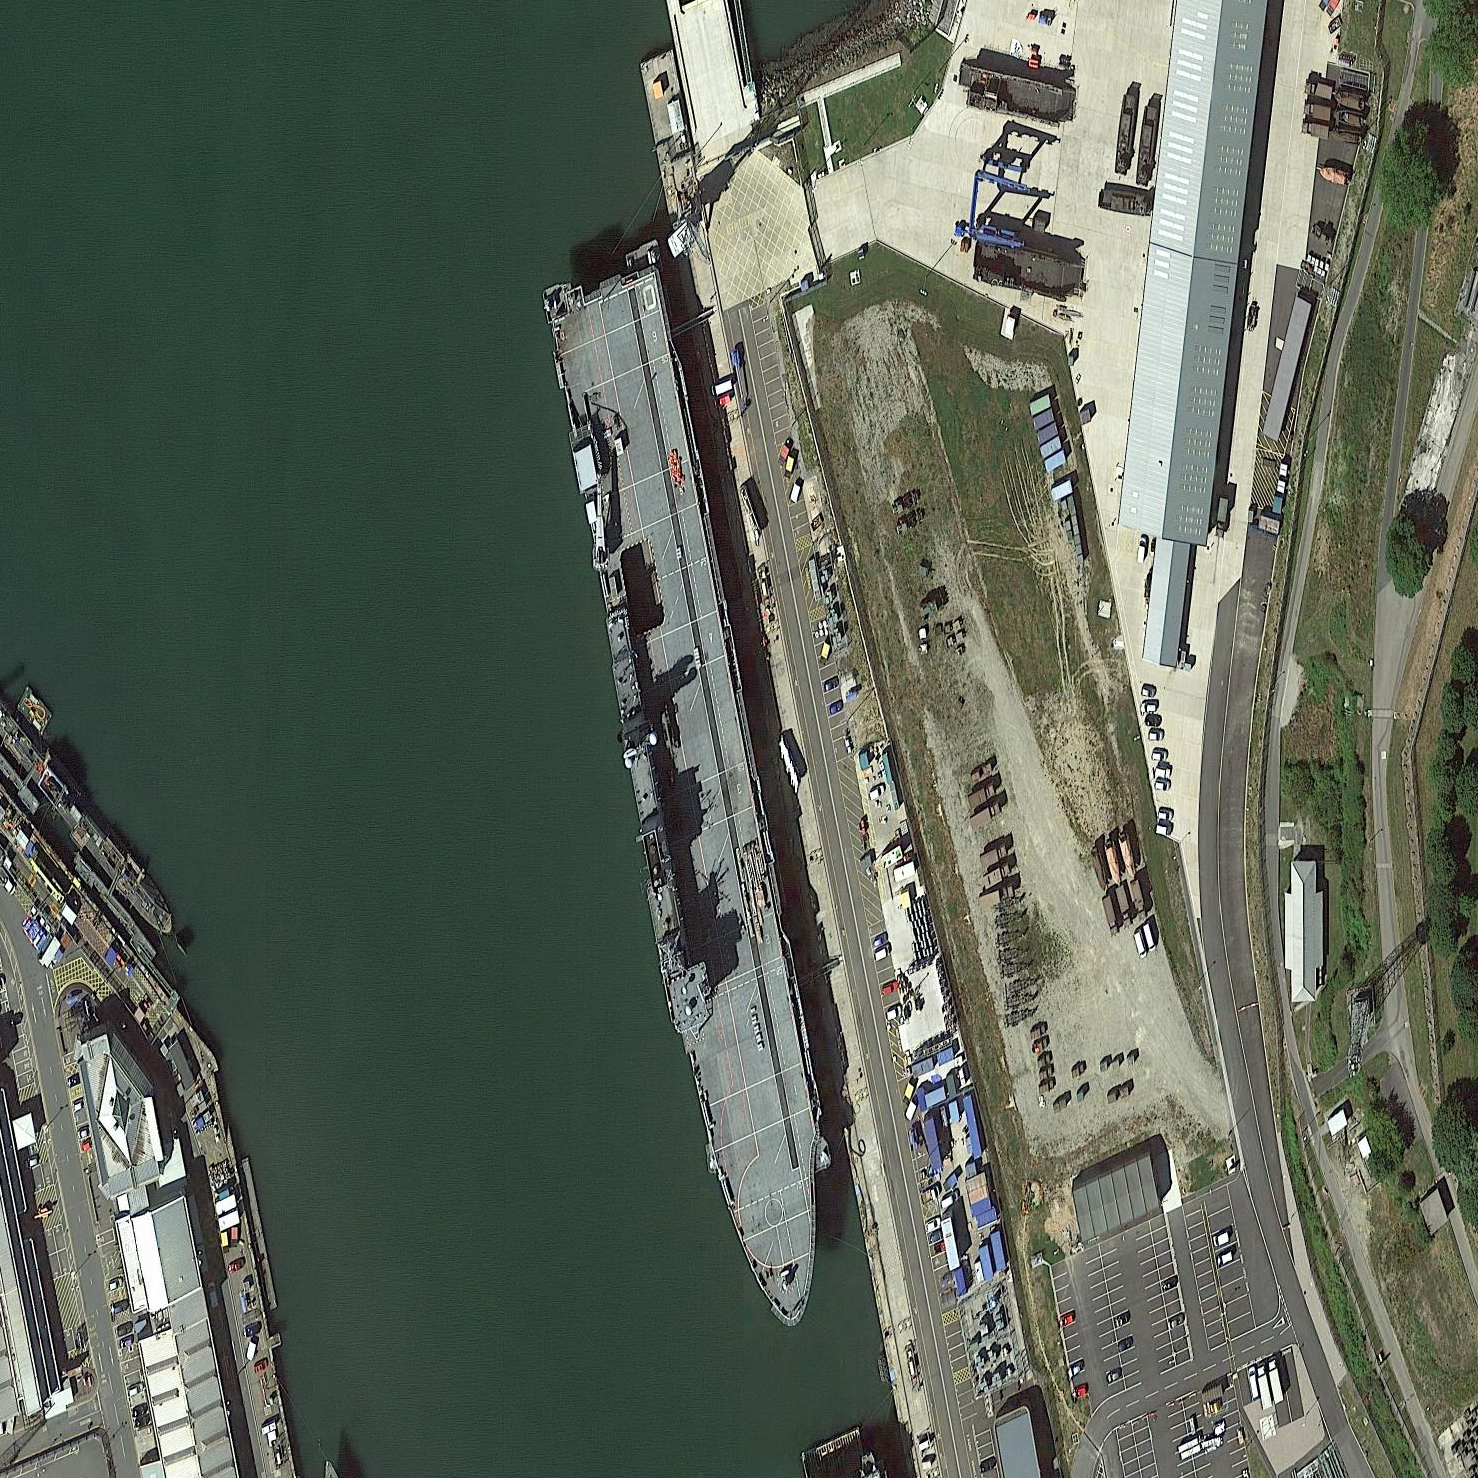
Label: assault